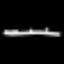
Label: line